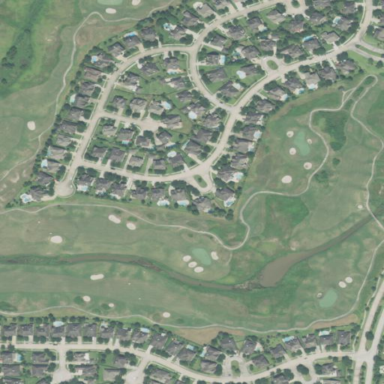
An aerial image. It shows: Water hazard in golf course. The hazard is natural water feature.